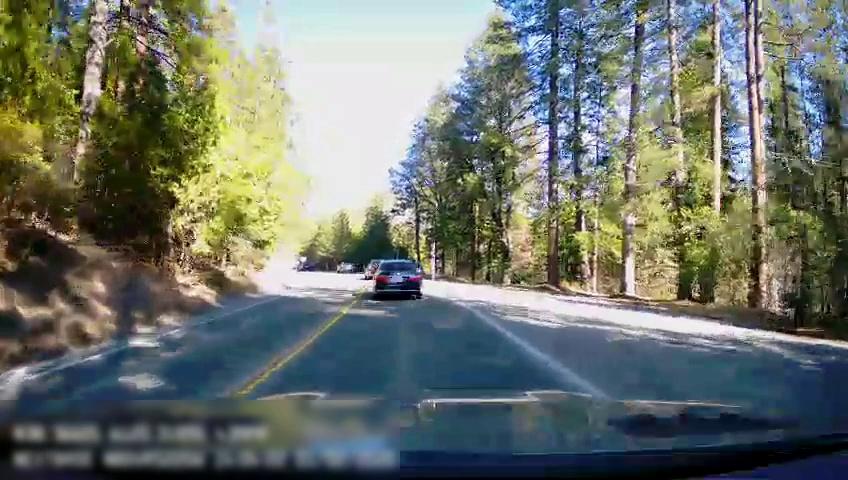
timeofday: Day
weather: Sunny
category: Drivable Space
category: Vehicles | Car
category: Vehicles | Car
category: Vehicles | Car
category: Vehicles | Car
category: Lanes | Opposite Lane
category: Lanes | Opposite Lane
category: Lanes | Current Lane
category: Lanes | Current Lane